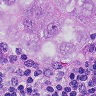
Metastatic tissue present: yes